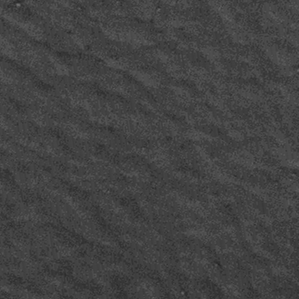
Label: frost